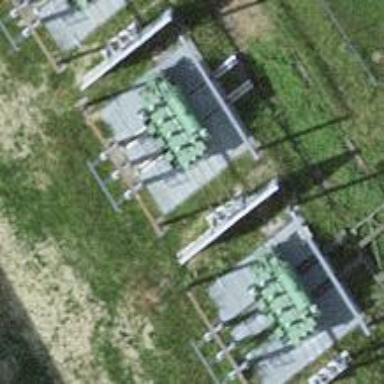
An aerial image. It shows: Endpoint substation.